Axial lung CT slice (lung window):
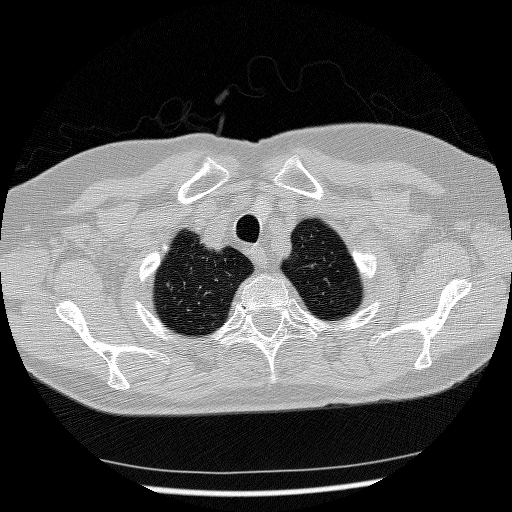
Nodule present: no